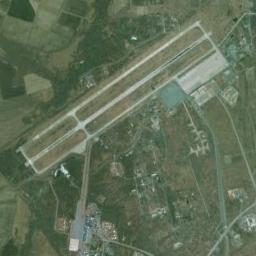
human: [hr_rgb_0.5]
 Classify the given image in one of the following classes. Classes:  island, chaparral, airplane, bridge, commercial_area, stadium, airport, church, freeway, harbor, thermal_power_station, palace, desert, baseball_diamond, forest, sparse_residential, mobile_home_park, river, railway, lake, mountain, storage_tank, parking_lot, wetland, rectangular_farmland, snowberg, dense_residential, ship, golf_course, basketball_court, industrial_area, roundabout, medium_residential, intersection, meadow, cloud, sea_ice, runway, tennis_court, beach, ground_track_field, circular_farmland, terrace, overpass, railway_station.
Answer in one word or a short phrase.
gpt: airport